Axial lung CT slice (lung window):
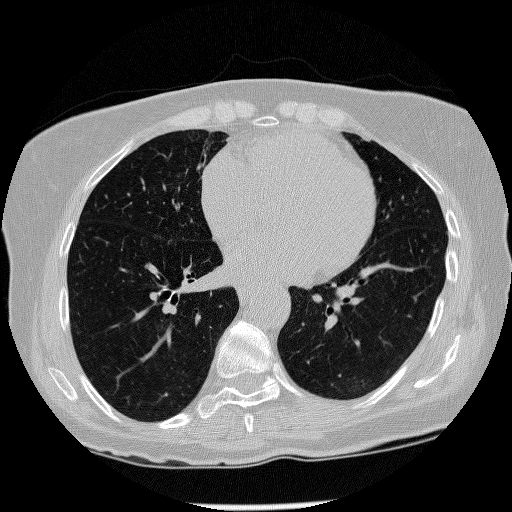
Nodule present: no